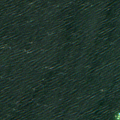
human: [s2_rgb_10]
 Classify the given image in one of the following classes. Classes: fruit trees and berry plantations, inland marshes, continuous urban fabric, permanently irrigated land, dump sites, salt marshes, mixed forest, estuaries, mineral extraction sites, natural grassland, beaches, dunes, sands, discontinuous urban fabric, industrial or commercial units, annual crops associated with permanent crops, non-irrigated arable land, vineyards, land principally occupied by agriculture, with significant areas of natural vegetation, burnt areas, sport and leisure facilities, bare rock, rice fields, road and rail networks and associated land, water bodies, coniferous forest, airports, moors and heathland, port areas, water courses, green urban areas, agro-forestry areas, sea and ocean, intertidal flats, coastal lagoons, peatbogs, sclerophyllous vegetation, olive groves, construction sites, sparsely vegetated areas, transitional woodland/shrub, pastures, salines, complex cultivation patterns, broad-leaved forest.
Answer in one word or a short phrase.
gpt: sea and ocean